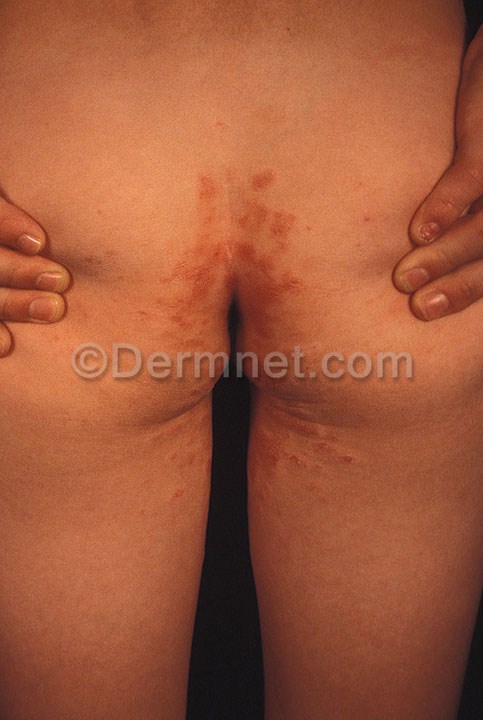
Disease: Scabies Lyme Disease and other Infestations and Bites